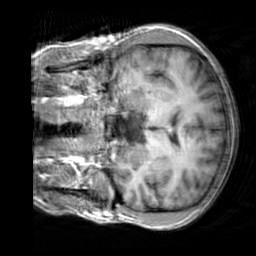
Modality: T1w
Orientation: coronal
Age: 20
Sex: male
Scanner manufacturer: siemens
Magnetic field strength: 3 T
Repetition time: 2.3 s
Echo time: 0.00303 s